Question: i have a problem, every time I enter or refresh a page it inserts a new record
Controller:
'''
public function cobrar(Request $request,$id){
$data = [
'category_name' => 'datatable',
'page_name' => 'custom',
'has_scrollspy' => 0,
'scrollspy_offset' => '',
];
$cliente = \App\Models\Eventos::first();
$cobros = \App\Models\Cobros::where('turno_id', $request->id)->first();
$evento = \App\Models\Eventos::where('id' , $id)->with('servicio')->first();
$servicio = \App\Models\Servicios::where('id', $evento->servicio_id)->first();
$event = \App\Models\Eventos::find($id);
Cobros::insert([
'turno_id' => $request->input("turno_id"),
'importe' => $request->input("importe"),
'servicio_id' => $request->input("servicio_id"),
]);
return view('cobrar',compact('cobros', 'evento', 'servicio', 'event'))->with($data);
}
'''
Image Database:

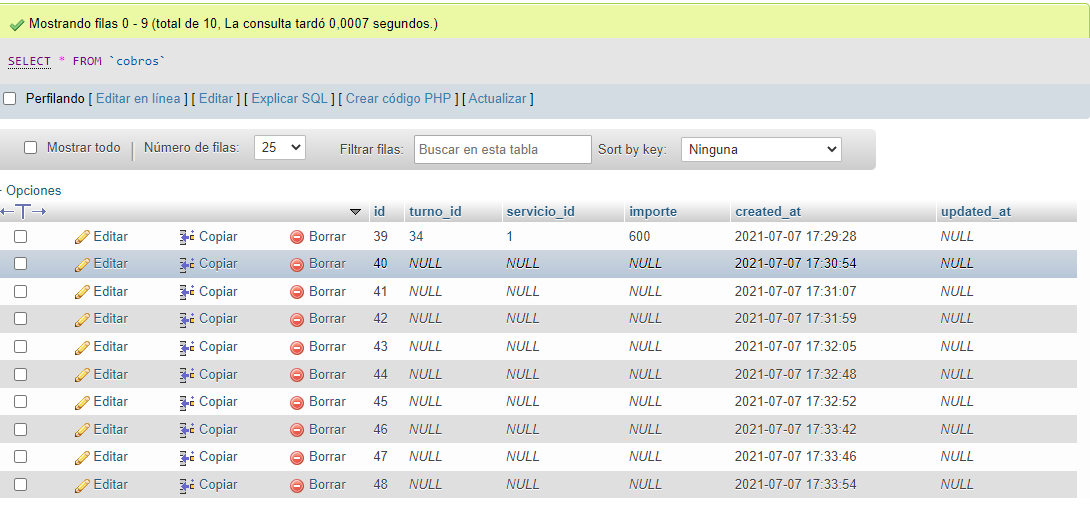
Answer: I suggest adding a check to see if method is get or post...
'''
public function cobrar(Request $request,$id){
$data = [
'category_name' => 'datatable',
'page_name' => 'custom',
'has_scrollspy' => 0,
'scrollspy_offset' => '',
];
$cliente = \App\Models\Eventos::first();
$cobros = \App\Models\Cobros::where('turno_id', $request->id)->first();
$evento = \App\Models\Eventos::where('id' , $id)->with('servicio')->first();
$servicio = \App\Models\Servicios::where('id', $evento->servicio_id)->first();
$event = \App\Models\Eventos::find($id);
if ($request->isMethod('post')) {
Cobros::insert([
'turno_id' => $request->input("turno_id"),
'importe' => $request->input("importe"),
'servicio_id' => $request->input("servicio_id"),
]);
}
return view('cobrar',compact('cobros', 'evento', 'servicio', 'event'))->with($data);
}
'''